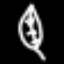
Label: leaf